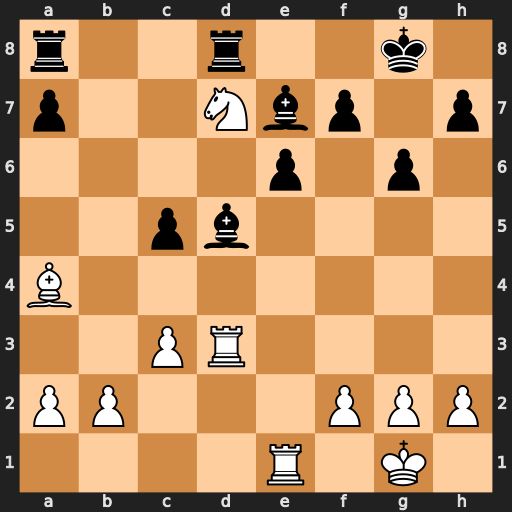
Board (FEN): r2r2k1/p2Nbp1p/4p1p1/2pb4/B7/2PR4/PP3PPP/4R1K1
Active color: w
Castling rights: -
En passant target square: -
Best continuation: Rxd5 exd5 Rxe7